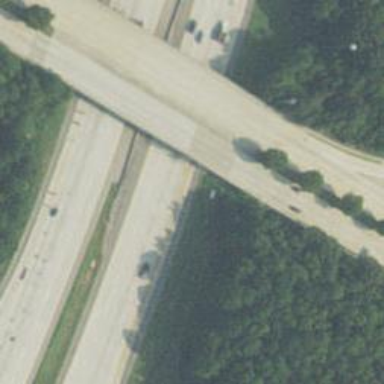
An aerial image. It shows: Primary highway expressway that includes bridge.